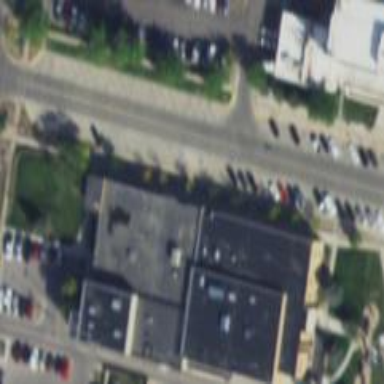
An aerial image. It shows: Commercial building.